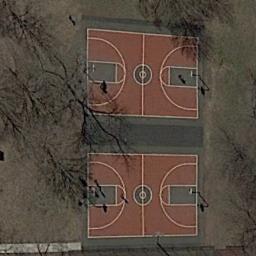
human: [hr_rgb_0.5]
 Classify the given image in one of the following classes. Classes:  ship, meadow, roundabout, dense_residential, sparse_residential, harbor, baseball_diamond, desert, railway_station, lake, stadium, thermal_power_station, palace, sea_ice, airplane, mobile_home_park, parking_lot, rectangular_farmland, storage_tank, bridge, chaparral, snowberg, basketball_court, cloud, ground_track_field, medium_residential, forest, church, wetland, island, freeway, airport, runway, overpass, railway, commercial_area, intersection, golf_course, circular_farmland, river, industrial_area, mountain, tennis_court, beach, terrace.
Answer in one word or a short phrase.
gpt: basketball_court